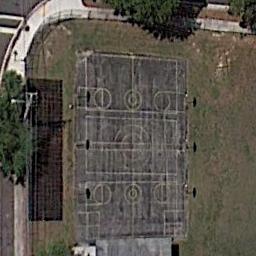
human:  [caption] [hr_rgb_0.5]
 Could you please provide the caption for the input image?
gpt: Three basketball courts on the bare lawn is next to the curve road .

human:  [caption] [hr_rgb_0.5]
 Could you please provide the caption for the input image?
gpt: There are several basketball courts on the vacant lot .

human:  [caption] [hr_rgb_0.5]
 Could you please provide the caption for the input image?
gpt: Some basketball courts on the lawn and some trees beside .

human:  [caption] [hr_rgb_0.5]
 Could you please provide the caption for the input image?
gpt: There are three basketball courts on the open place .

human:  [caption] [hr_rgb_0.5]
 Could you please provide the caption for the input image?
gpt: Three basketball courts are surrounded by grass .